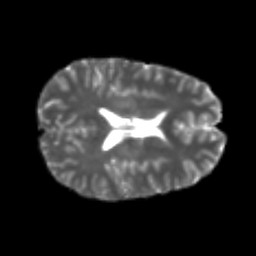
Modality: T2w
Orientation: axial
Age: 20
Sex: male
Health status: healthy
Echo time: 0.074 s